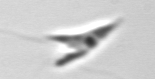
Label: Chrysochromulina_lanceolata